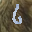
Label: 6